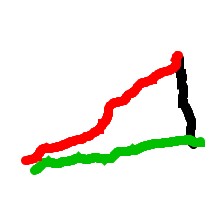
Shape: triangle